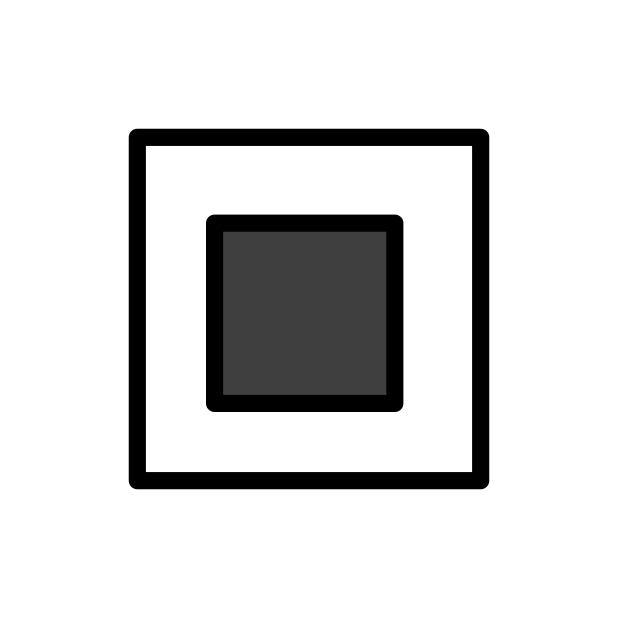
Emoji: 🔳
Name: white square button
Unicode: 0x1f533